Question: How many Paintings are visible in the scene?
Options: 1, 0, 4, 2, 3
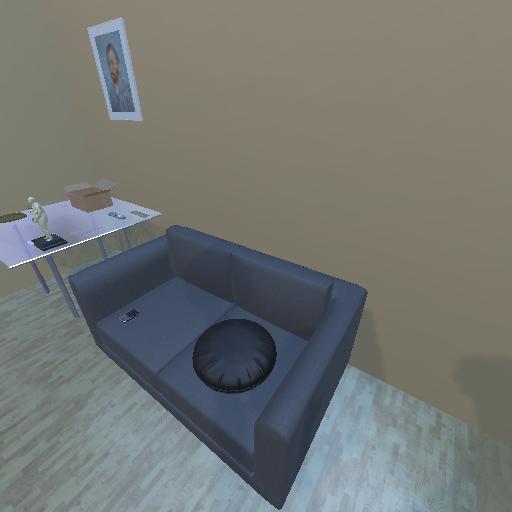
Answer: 1